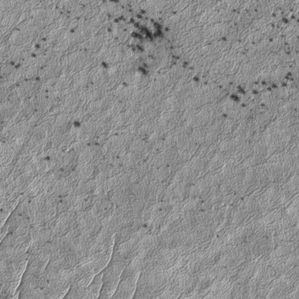
Label: frost